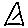
Label: triangle